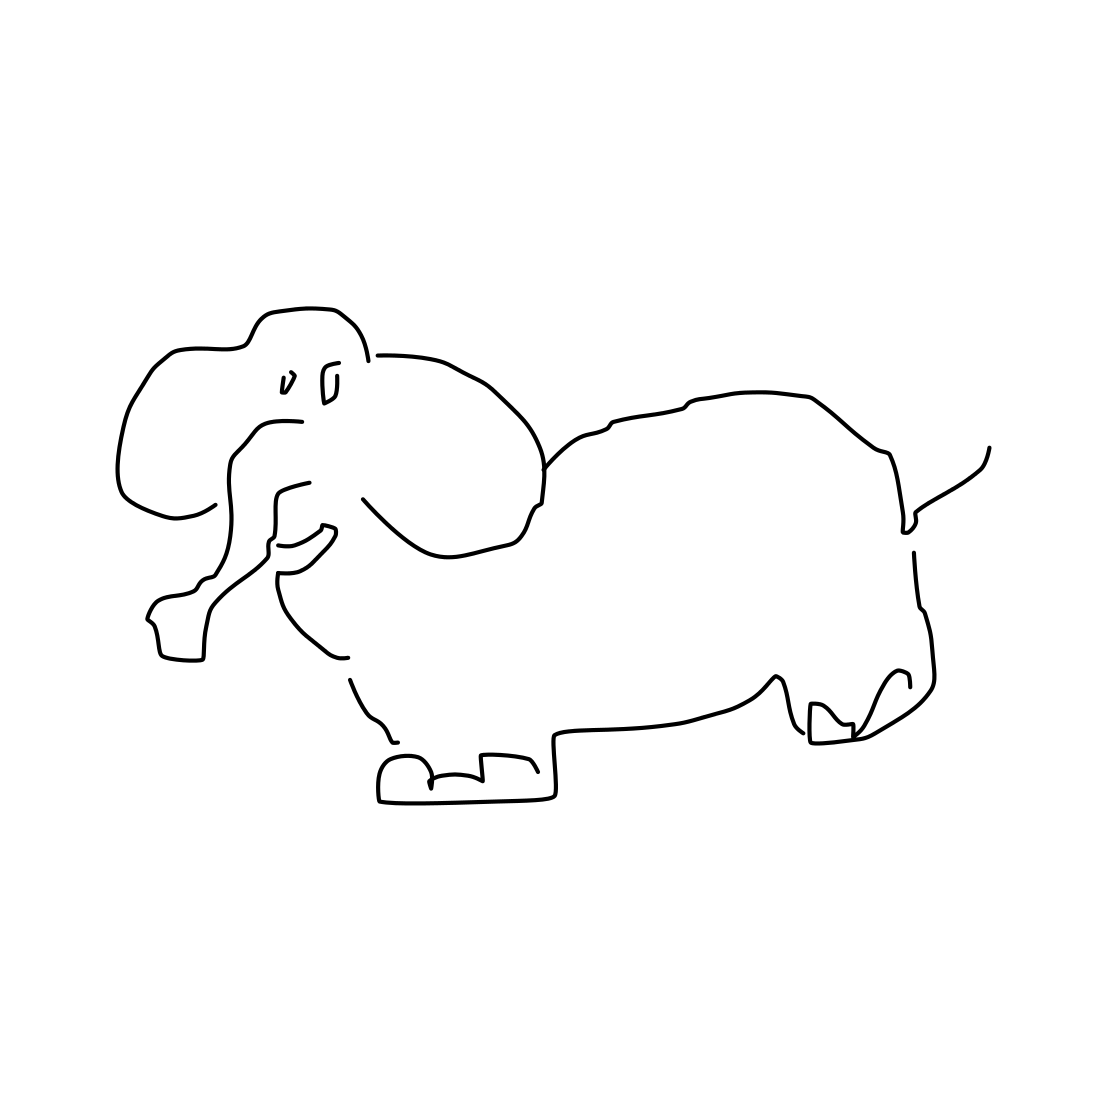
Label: elephant